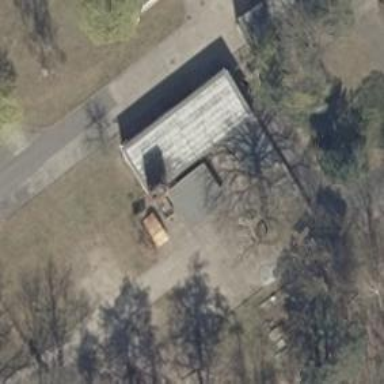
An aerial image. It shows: Service building.